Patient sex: F
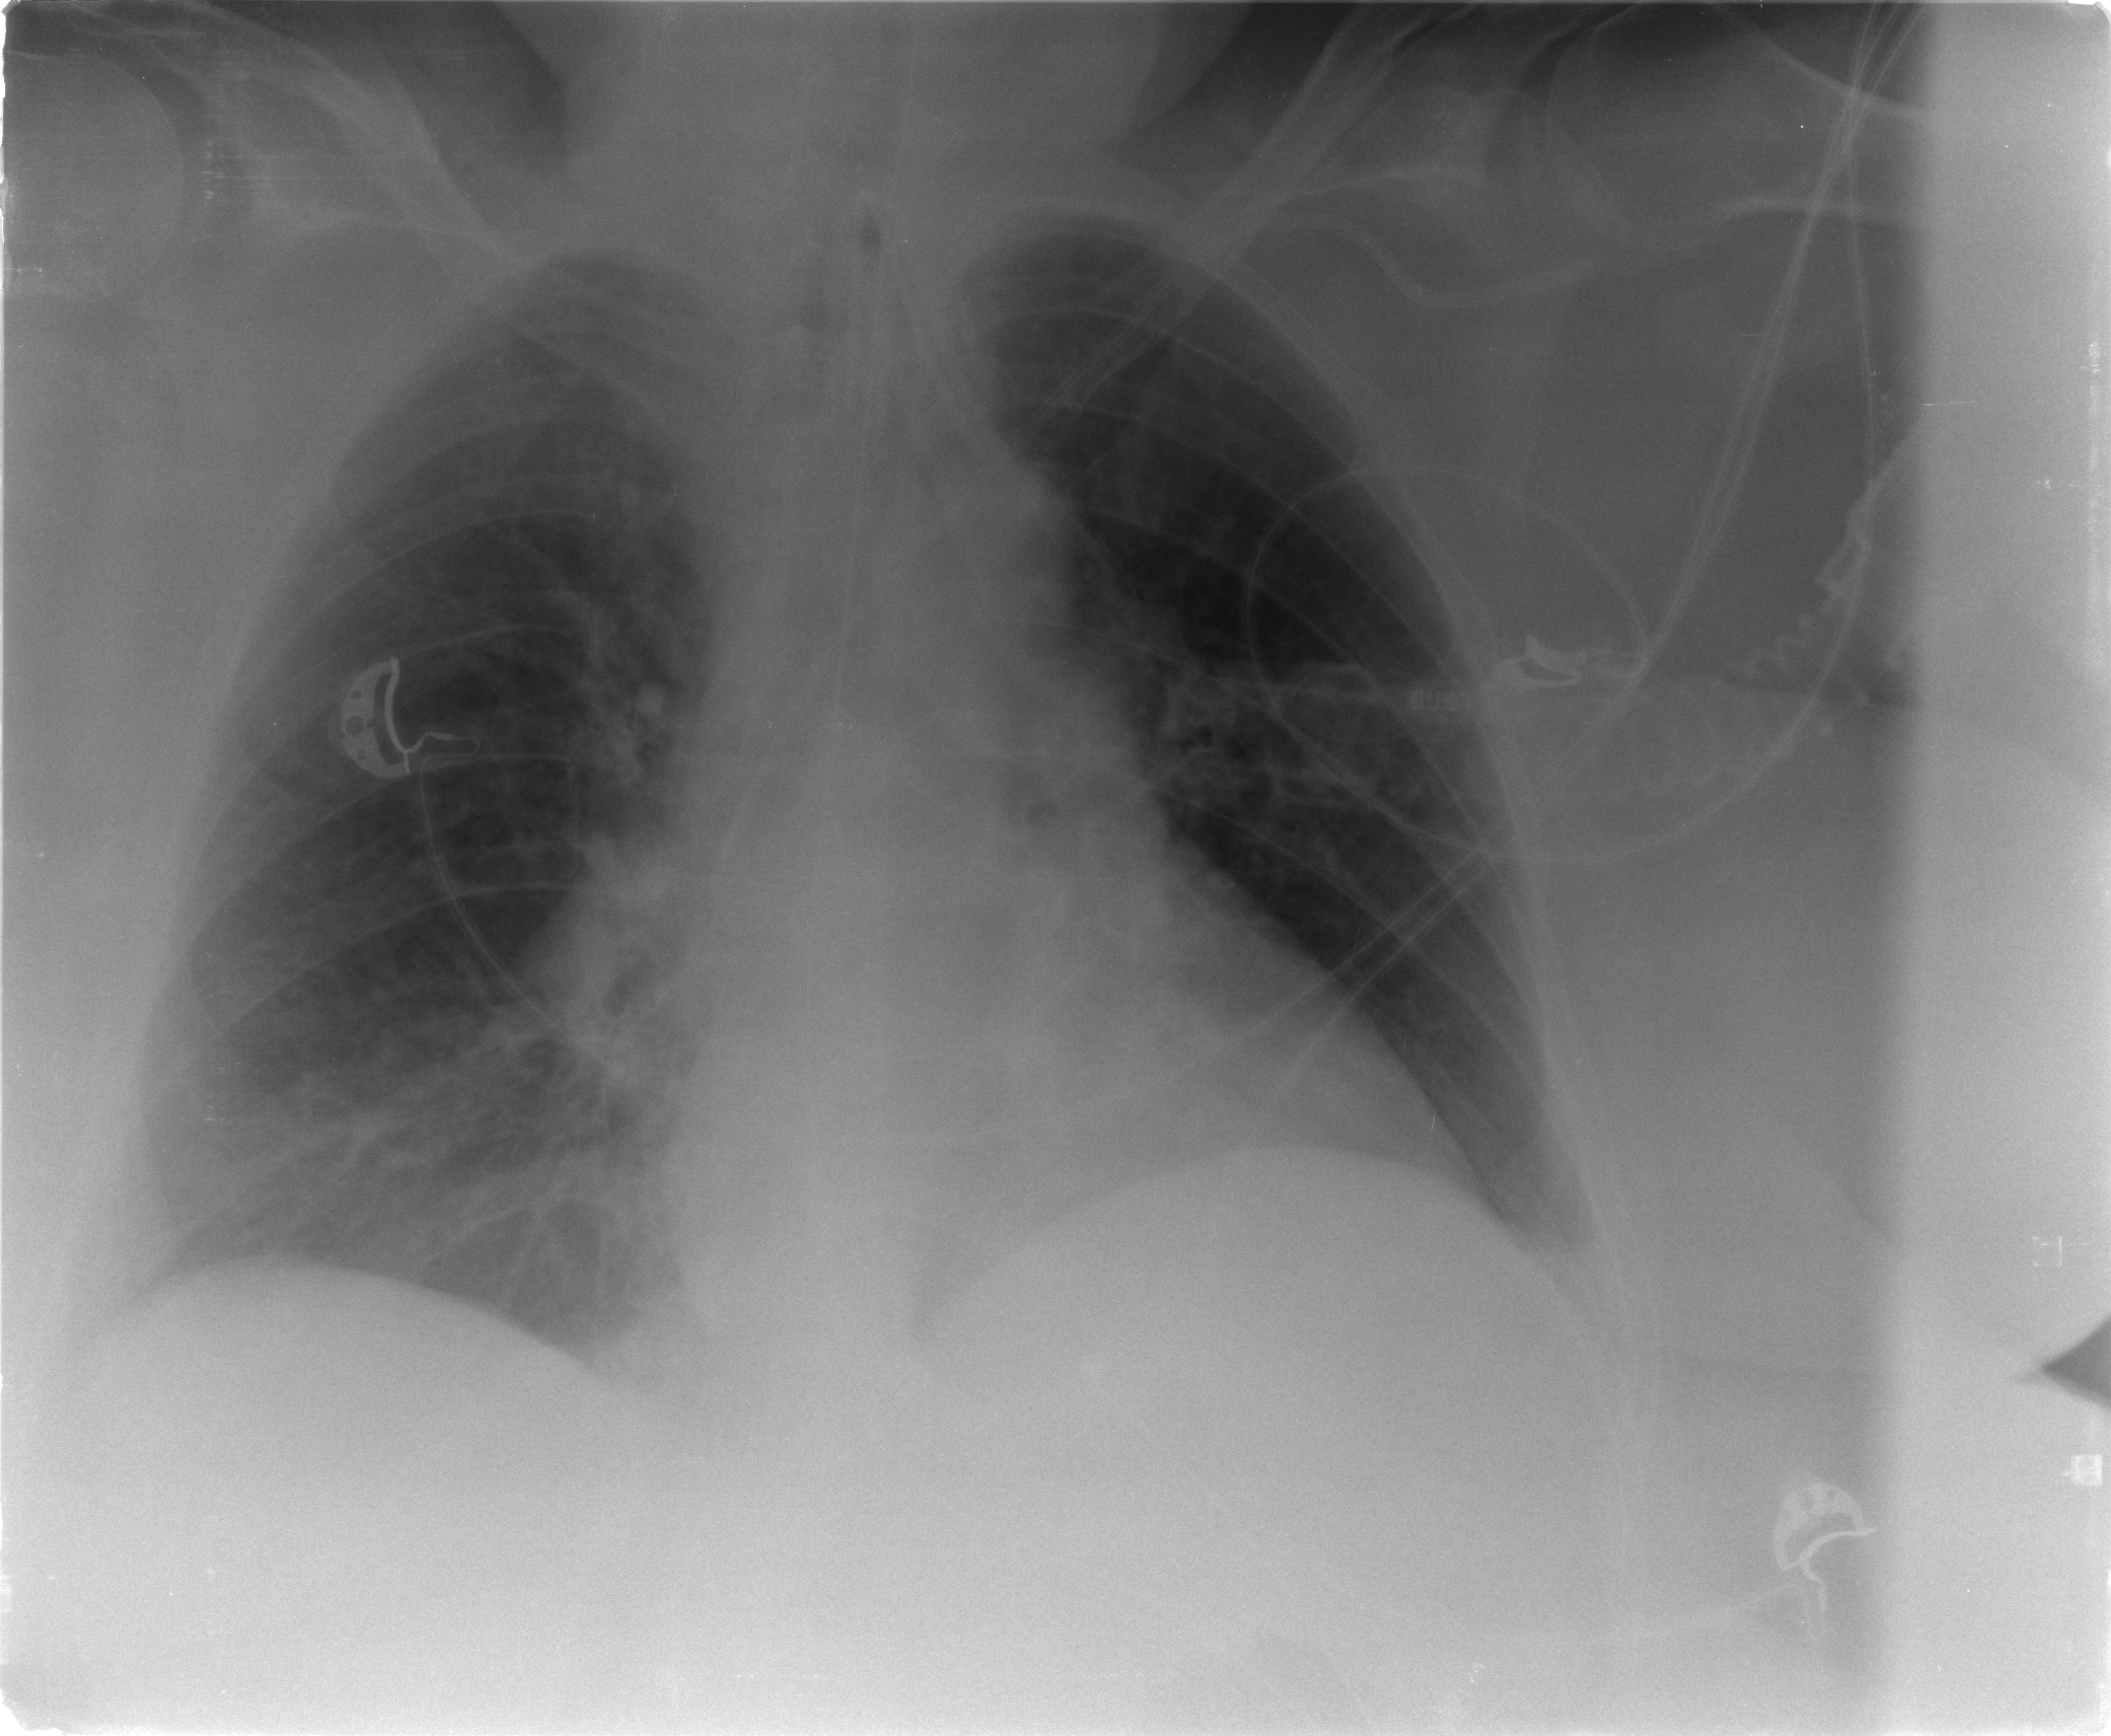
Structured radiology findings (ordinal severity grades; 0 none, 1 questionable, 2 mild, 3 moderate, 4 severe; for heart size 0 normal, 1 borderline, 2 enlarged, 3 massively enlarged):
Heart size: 2
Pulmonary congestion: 1
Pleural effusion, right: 2
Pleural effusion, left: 1
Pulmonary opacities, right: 0
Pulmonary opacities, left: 0
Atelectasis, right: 2
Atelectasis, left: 1